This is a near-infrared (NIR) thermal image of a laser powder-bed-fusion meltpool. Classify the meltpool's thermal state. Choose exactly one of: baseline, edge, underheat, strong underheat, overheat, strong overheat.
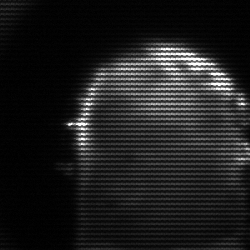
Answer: baseline